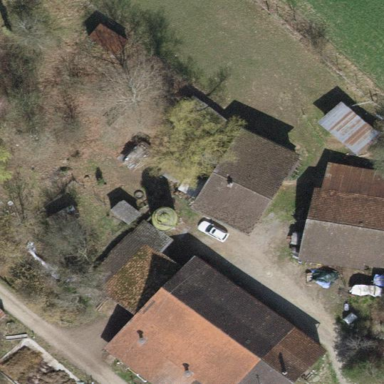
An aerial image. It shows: Farmyard area.